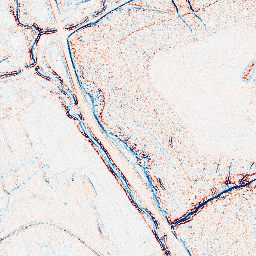
Category: edge_preserving
Decomposition family: bilateral
Decomposition parameters: d: 5
sigma_color: 25
sigma_space: 100
Upsampling method: regularized
Upsampling parameters: scale: 2
lambda_reg: 0.01
Upsampling scale: 2